Question: how to make a animated splash screen like below image in iOS 9.3.

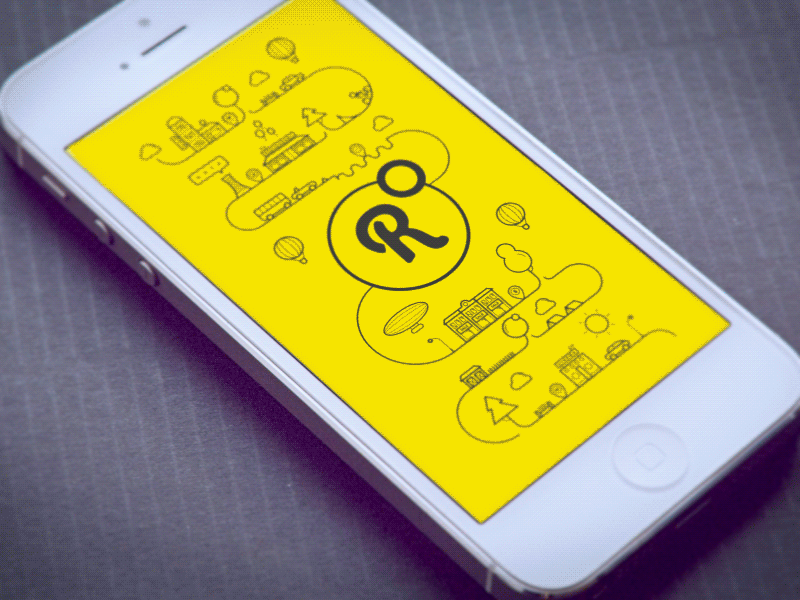
Answer: Basically, you can't make an animated splash screen.
However, you can duplicate the launch screen in your storyboard and make it the entrance-view controller (VC) of your app. Then when the view is loaded, you can start your animation. As a final result, you will have an "animated splash screen."
The sequence progresses like this:
App starts - display static launch screen - transition to entrance-VC, which won't be visible to the user because the scenes look the same - entrance-VC view is loaded as an animation.
In summary, treat your launch screen's .xib file as the first frame of your animated launch screen.